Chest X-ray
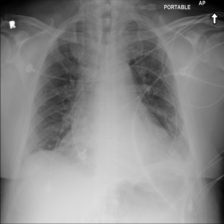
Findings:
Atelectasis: negative
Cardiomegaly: negative
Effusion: negative
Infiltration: negative
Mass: negative
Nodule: negative
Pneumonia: negative
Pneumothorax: negative
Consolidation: negative
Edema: negative
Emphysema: negative
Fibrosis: negative
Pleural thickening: negative
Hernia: negative